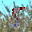
Label: 5